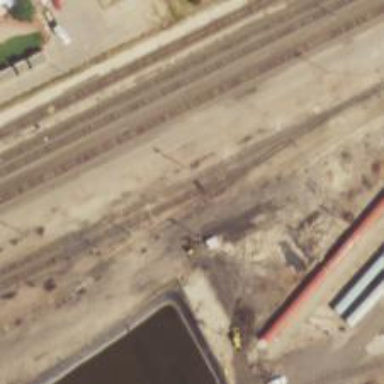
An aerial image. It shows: Railway yard.